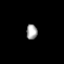
Tissue: prostate
Cell type: Fibroblasts
Senescence score: 0.8303
Nuclear area (px): 162
Mean DAPI intensity: 164.031